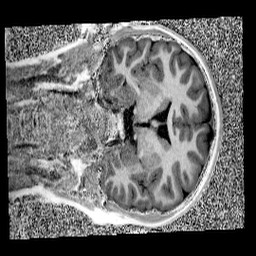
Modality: UNIT1
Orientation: coronal
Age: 12
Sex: male
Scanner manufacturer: siemens
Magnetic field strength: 3 T
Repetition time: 4 s
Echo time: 0.00299 s